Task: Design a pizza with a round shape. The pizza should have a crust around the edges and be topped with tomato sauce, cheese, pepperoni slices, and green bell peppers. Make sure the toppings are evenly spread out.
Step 32:
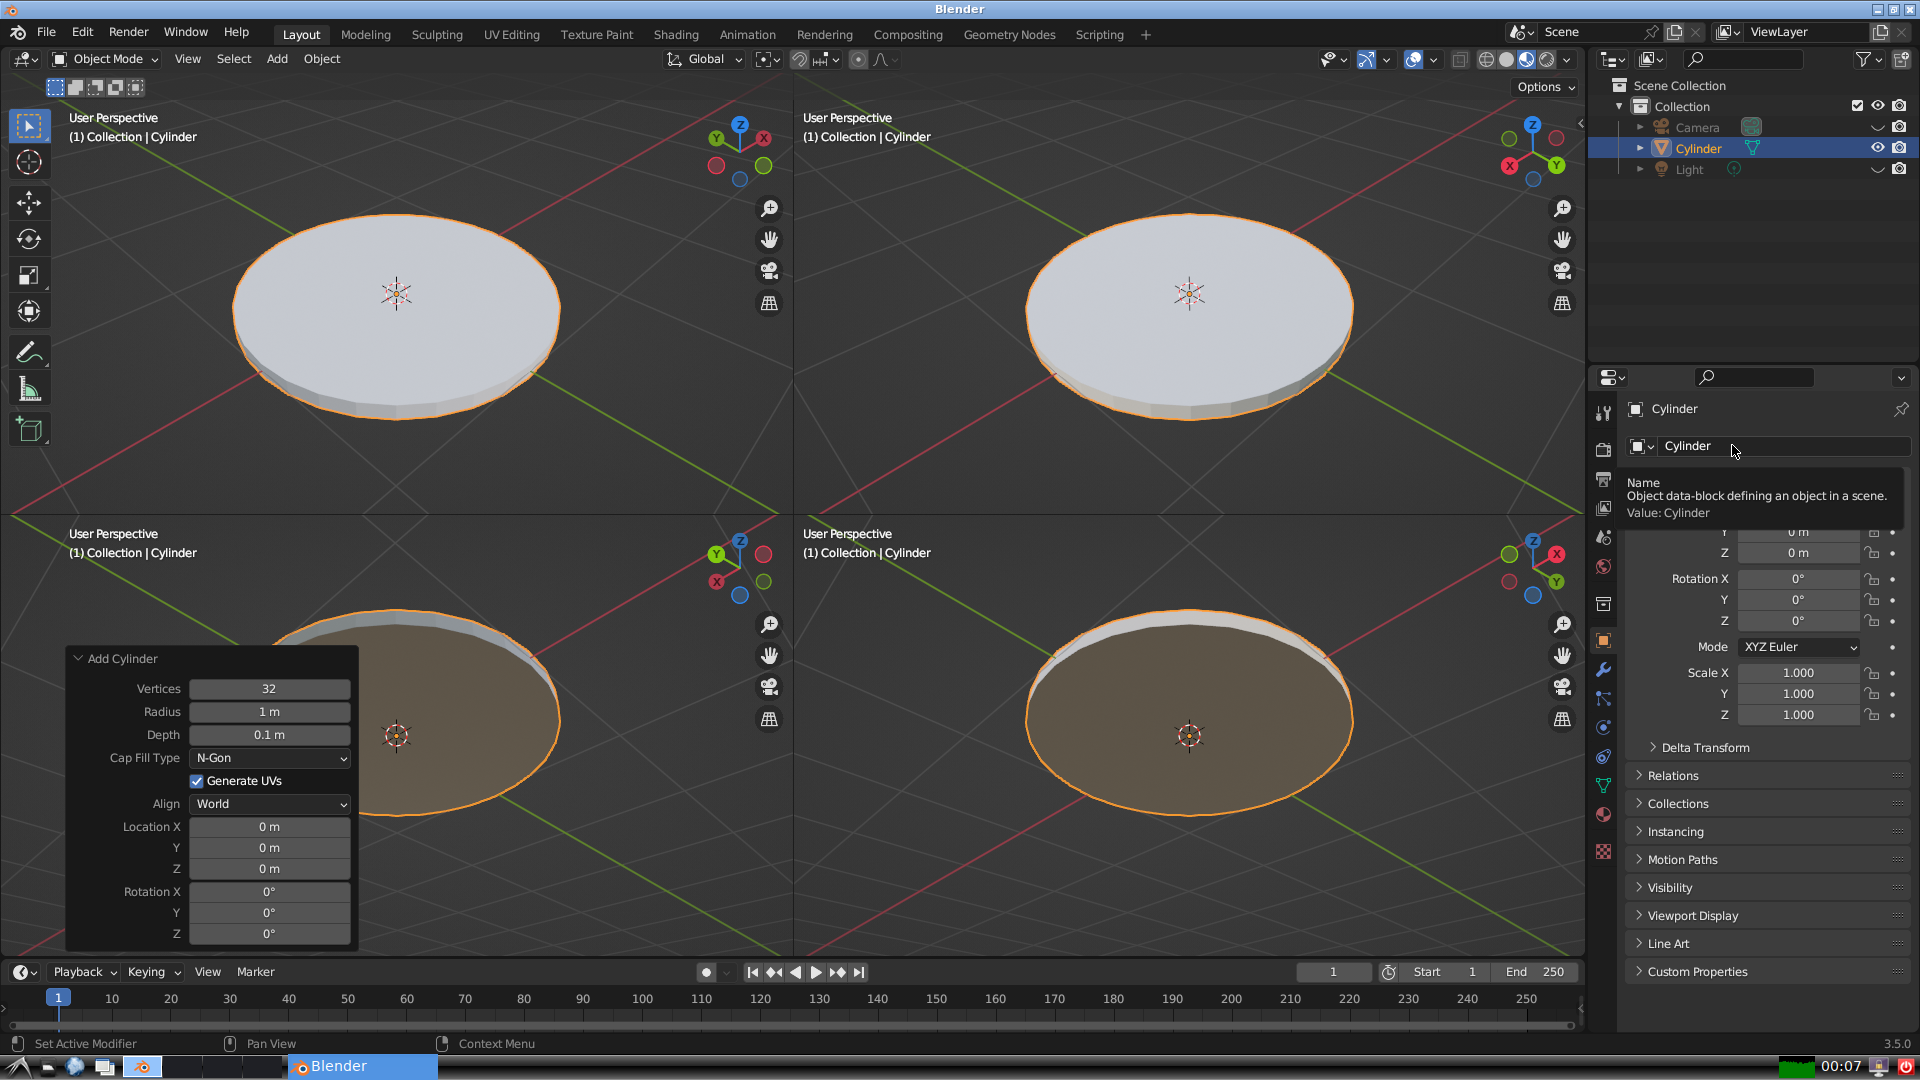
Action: click: no